Field crop: maize
Growth stage: 2
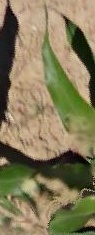
Species: maize